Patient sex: M
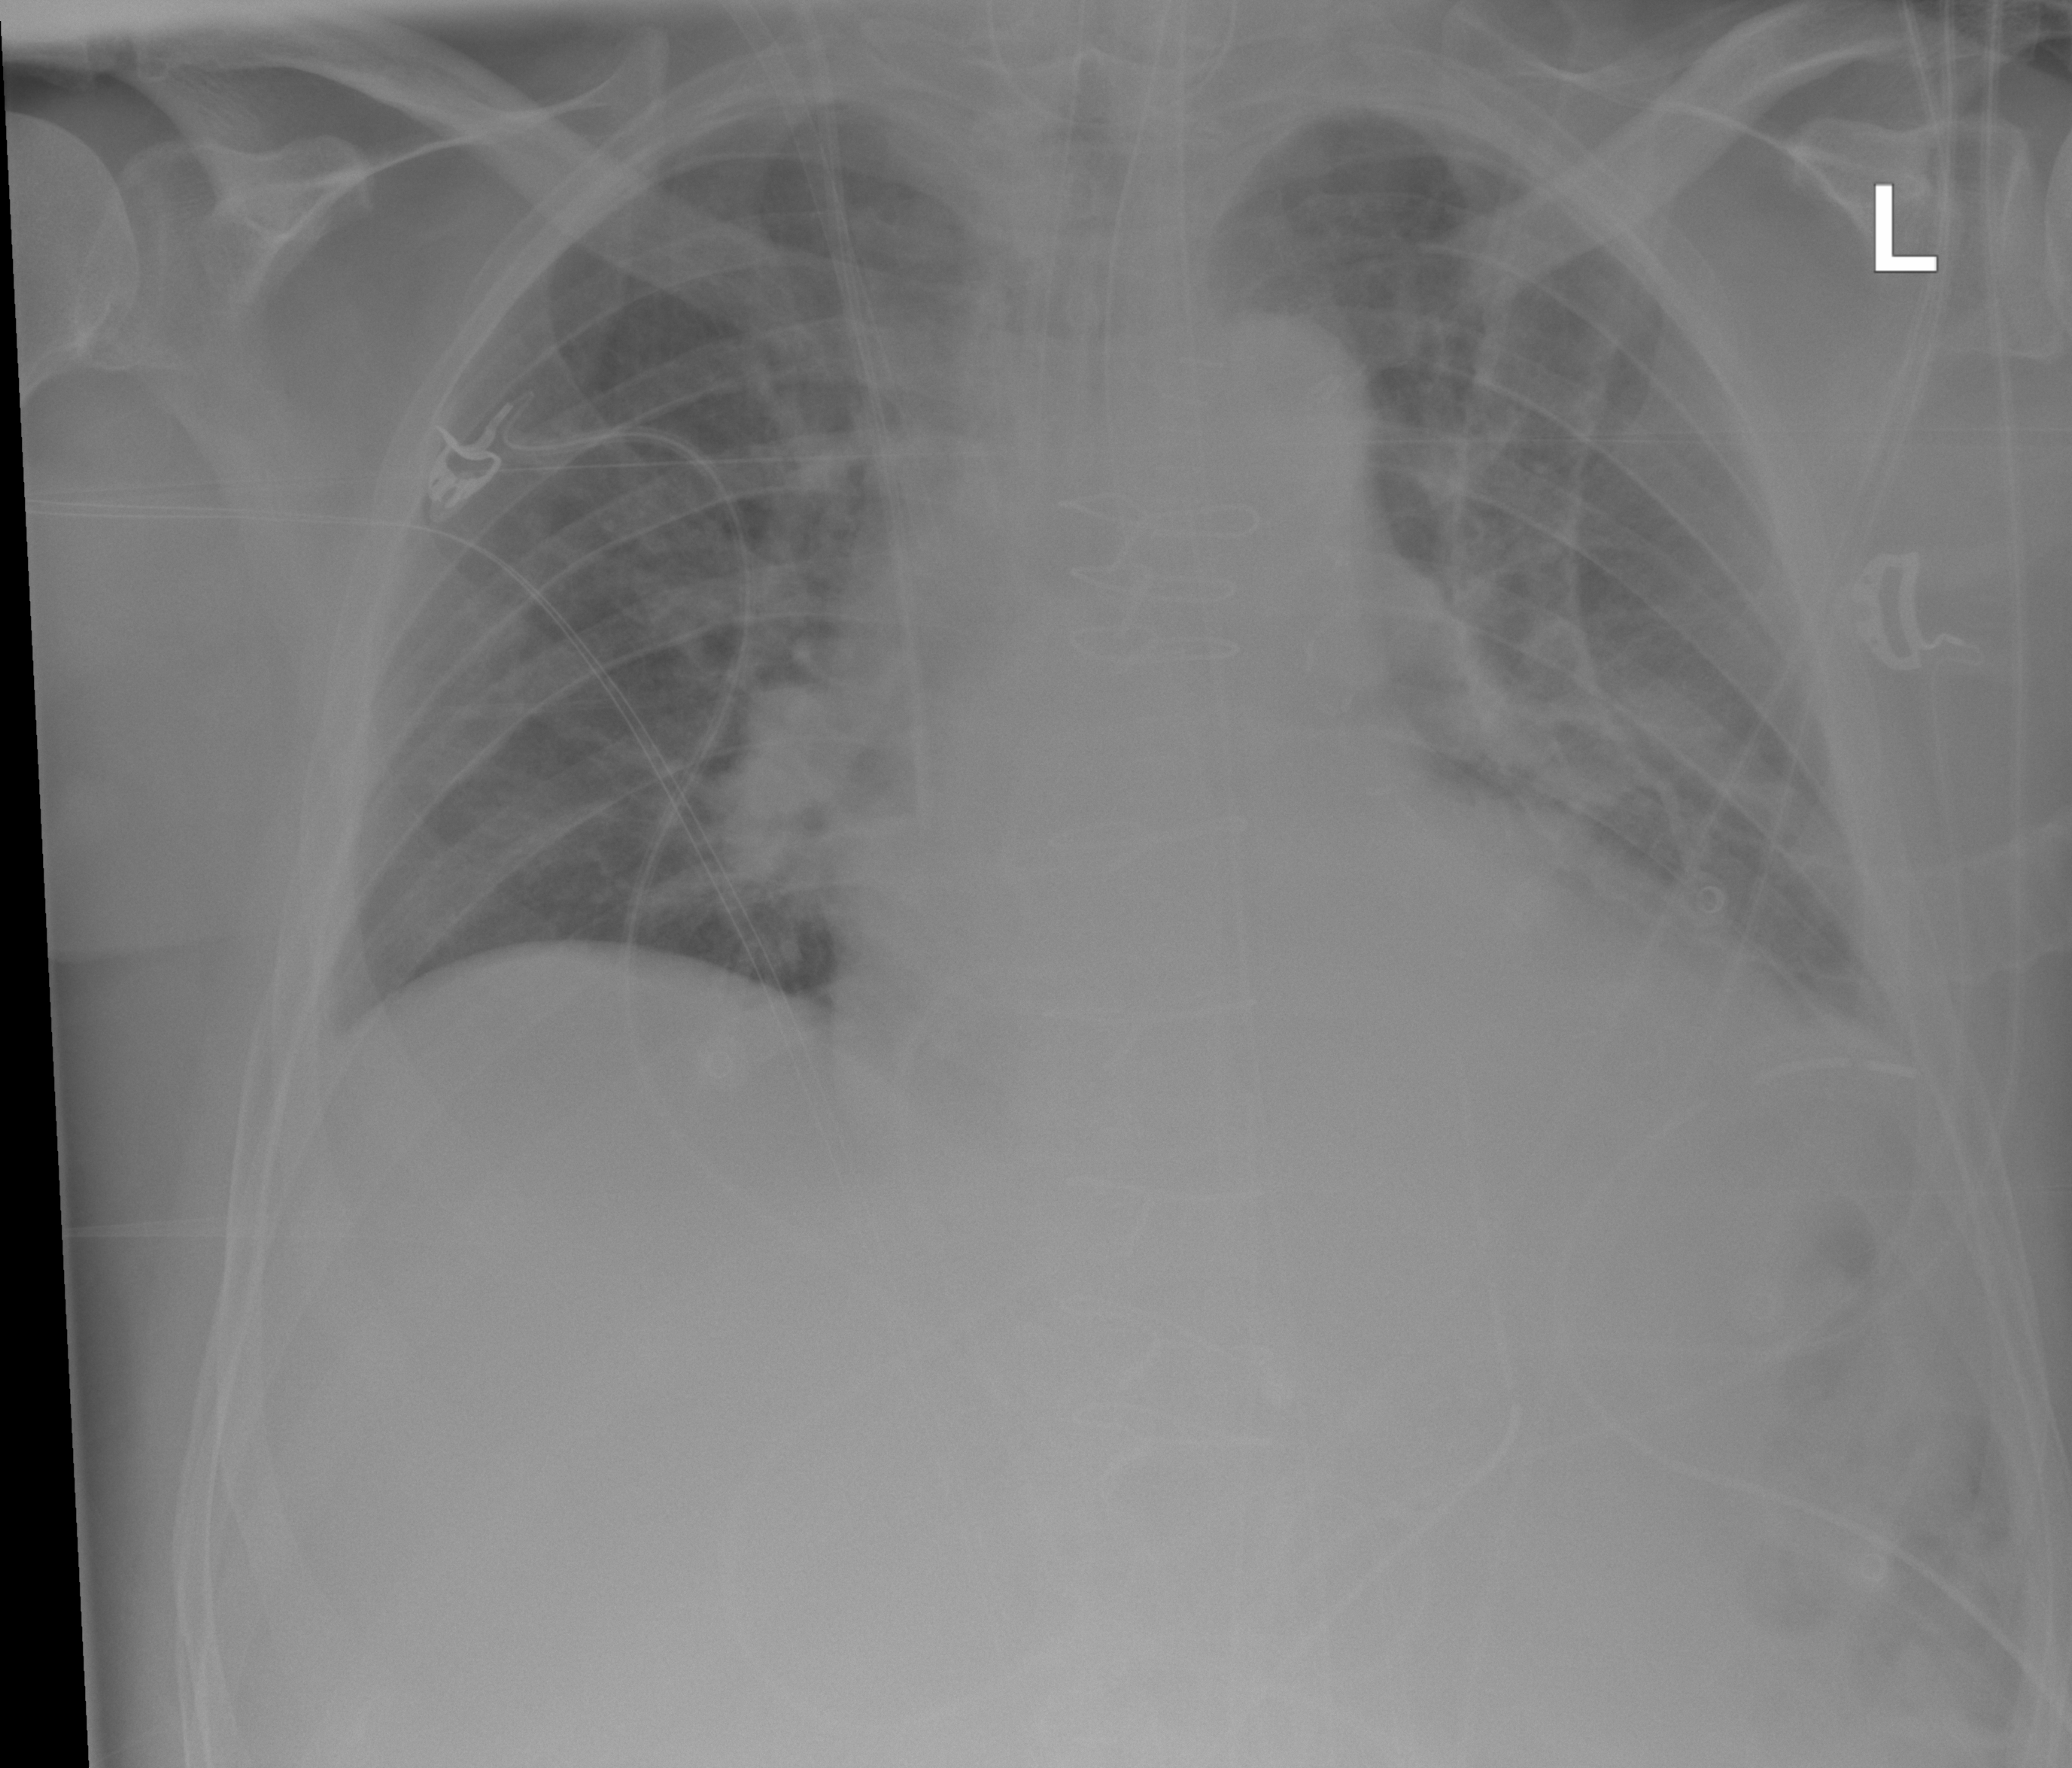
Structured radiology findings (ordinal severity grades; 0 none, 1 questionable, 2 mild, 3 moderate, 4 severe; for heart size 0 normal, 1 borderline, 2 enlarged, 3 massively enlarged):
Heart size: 2
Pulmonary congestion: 1
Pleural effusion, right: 0
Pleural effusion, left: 2
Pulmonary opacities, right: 0
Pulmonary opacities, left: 1
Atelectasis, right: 0
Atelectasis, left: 2